一年级 · 算术
将数字 $26 、 30 、 4$ 写出一个加法算式和一个减法算式。

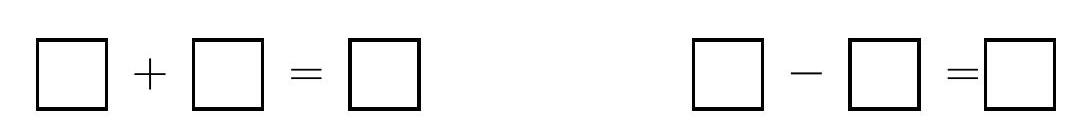
答案: 详解$26+4=30$ 或 $4+26=30$

$30-4=26$ 或 $30-26=4$